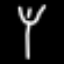
Label: fork